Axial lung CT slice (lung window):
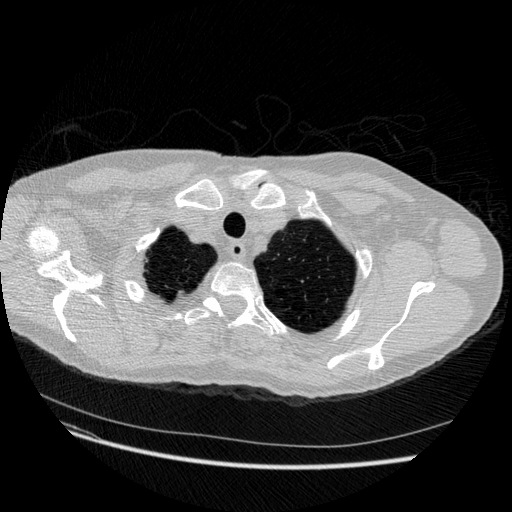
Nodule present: no